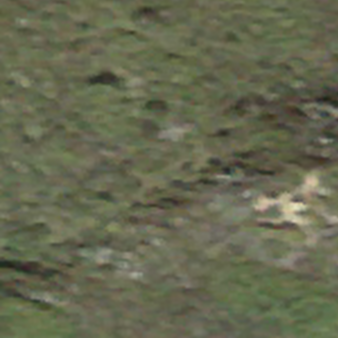
Label: other